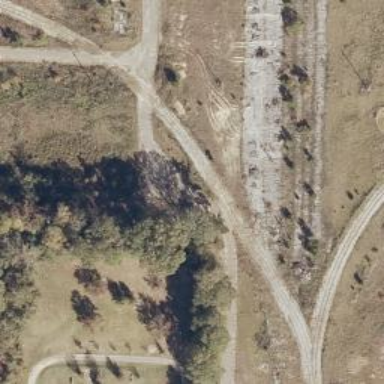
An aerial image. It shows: Abandoned railway spur.